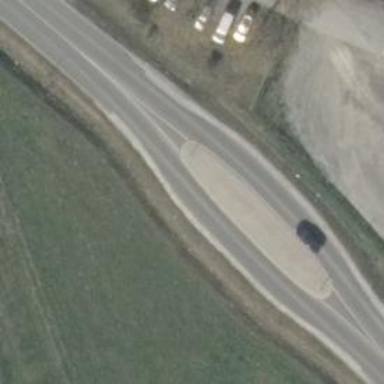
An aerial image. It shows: Asphalt road classified as primary highway.